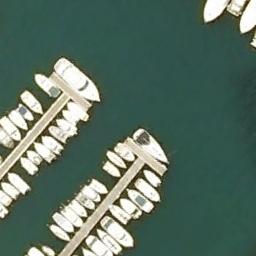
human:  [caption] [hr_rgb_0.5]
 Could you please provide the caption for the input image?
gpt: Many ships are in the harbor .

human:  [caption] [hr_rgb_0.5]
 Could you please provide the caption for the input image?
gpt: The harbor has lots of neatly docked white boats and the color of the waters is green .

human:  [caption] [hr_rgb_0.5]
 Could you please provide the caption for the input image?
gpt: The colors of ships in harbor are different .

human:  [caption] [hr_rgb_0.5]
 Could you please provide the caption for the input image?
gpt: There are some yachts lined up on the sea by the harbor .

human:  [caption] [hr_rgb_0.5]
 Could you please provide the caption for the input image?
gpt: There are some ships at the harbor .